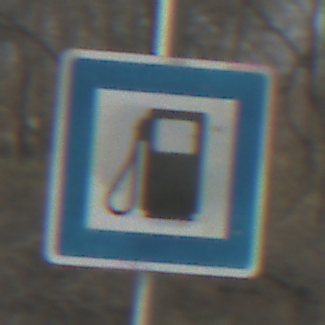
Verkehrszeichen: Tankstelle
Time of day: MorningAfternoon
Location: Outdoor (Suburban)
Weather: PartlyCloudy
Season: NotSpecified
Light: Natural